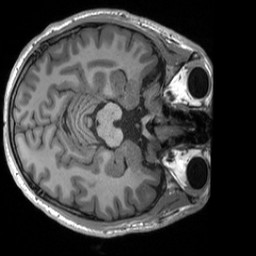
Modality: T1w
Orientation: axial
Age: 26
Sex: male
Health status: healthy
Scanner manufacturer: siemens
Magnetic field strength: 3 T
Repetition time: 2 s
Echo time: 0.00232 s